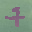
Label: 7